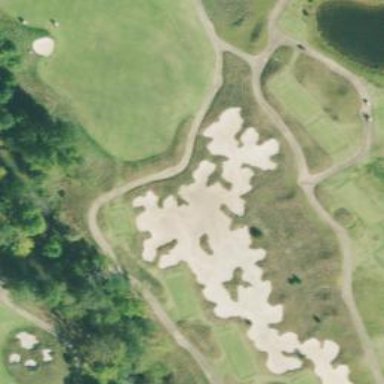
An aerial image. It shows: Golf bunker filled with sandy terrain.